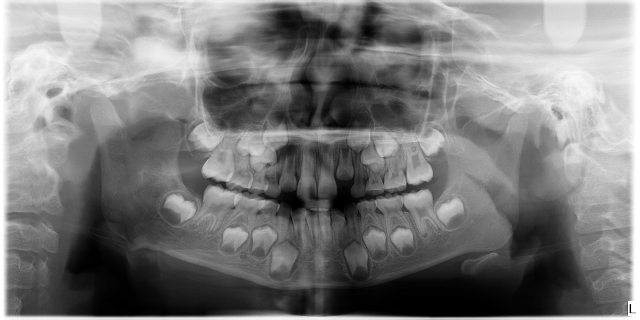
child